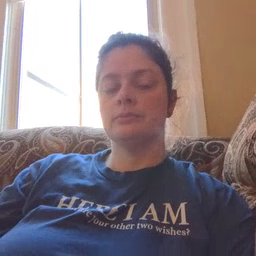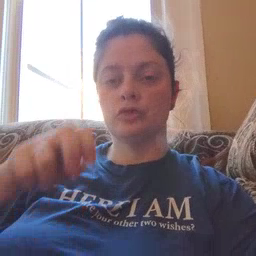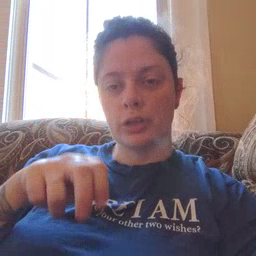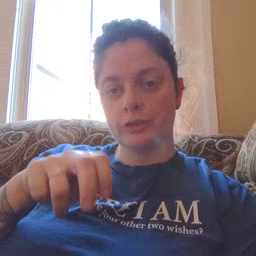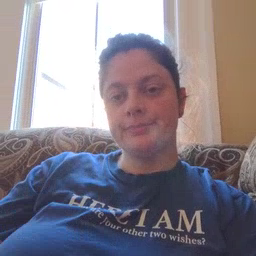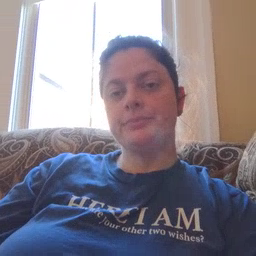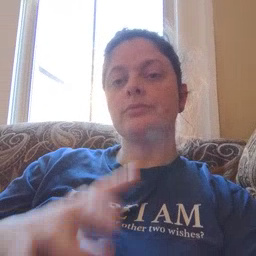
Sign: chair